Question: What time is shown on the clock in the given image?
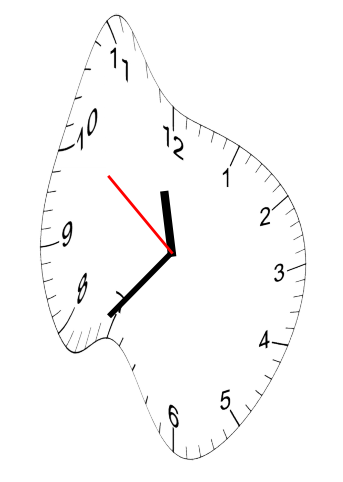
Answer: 11:36:51